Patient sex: F
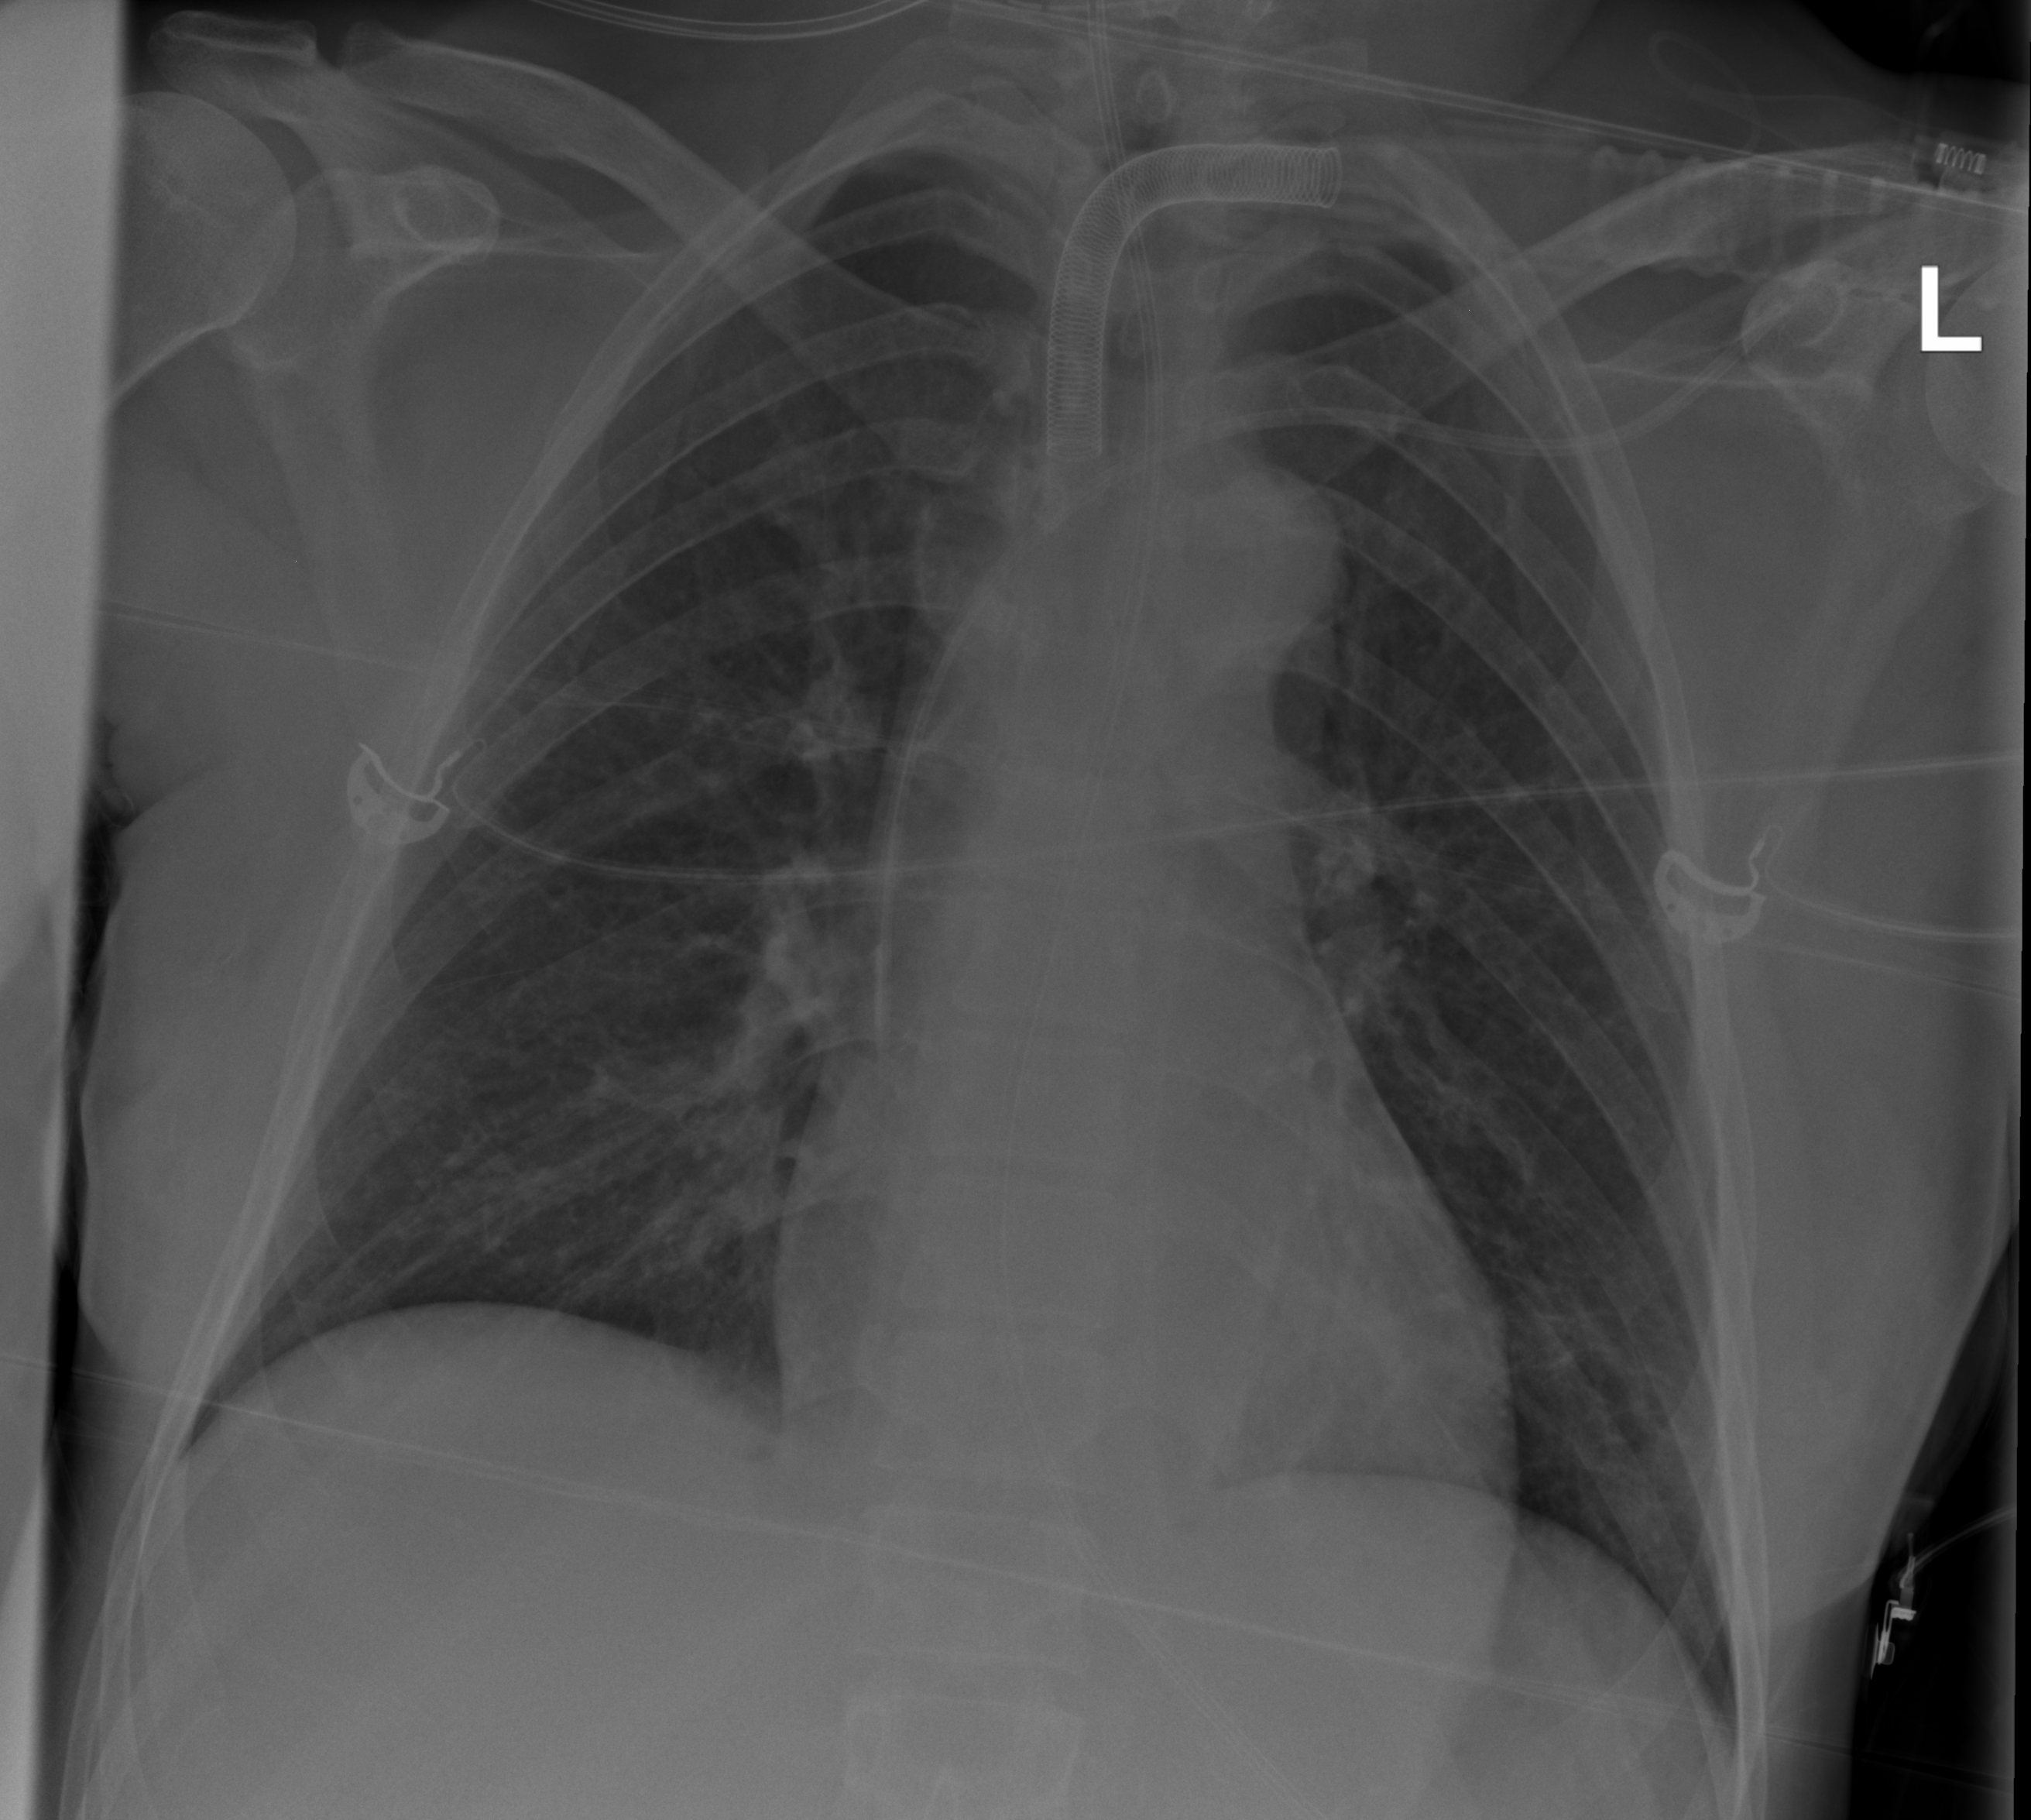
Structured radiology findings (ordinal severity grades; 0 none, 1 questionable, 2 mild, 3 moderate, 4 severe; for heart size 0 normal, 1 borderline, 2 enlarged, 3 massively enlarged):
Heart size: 0
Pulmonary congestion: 0
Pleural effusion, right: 0
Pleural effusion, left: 0
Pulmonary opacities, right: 0
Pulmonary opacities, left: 0
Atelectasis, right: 1
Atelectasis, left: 0